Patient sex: M
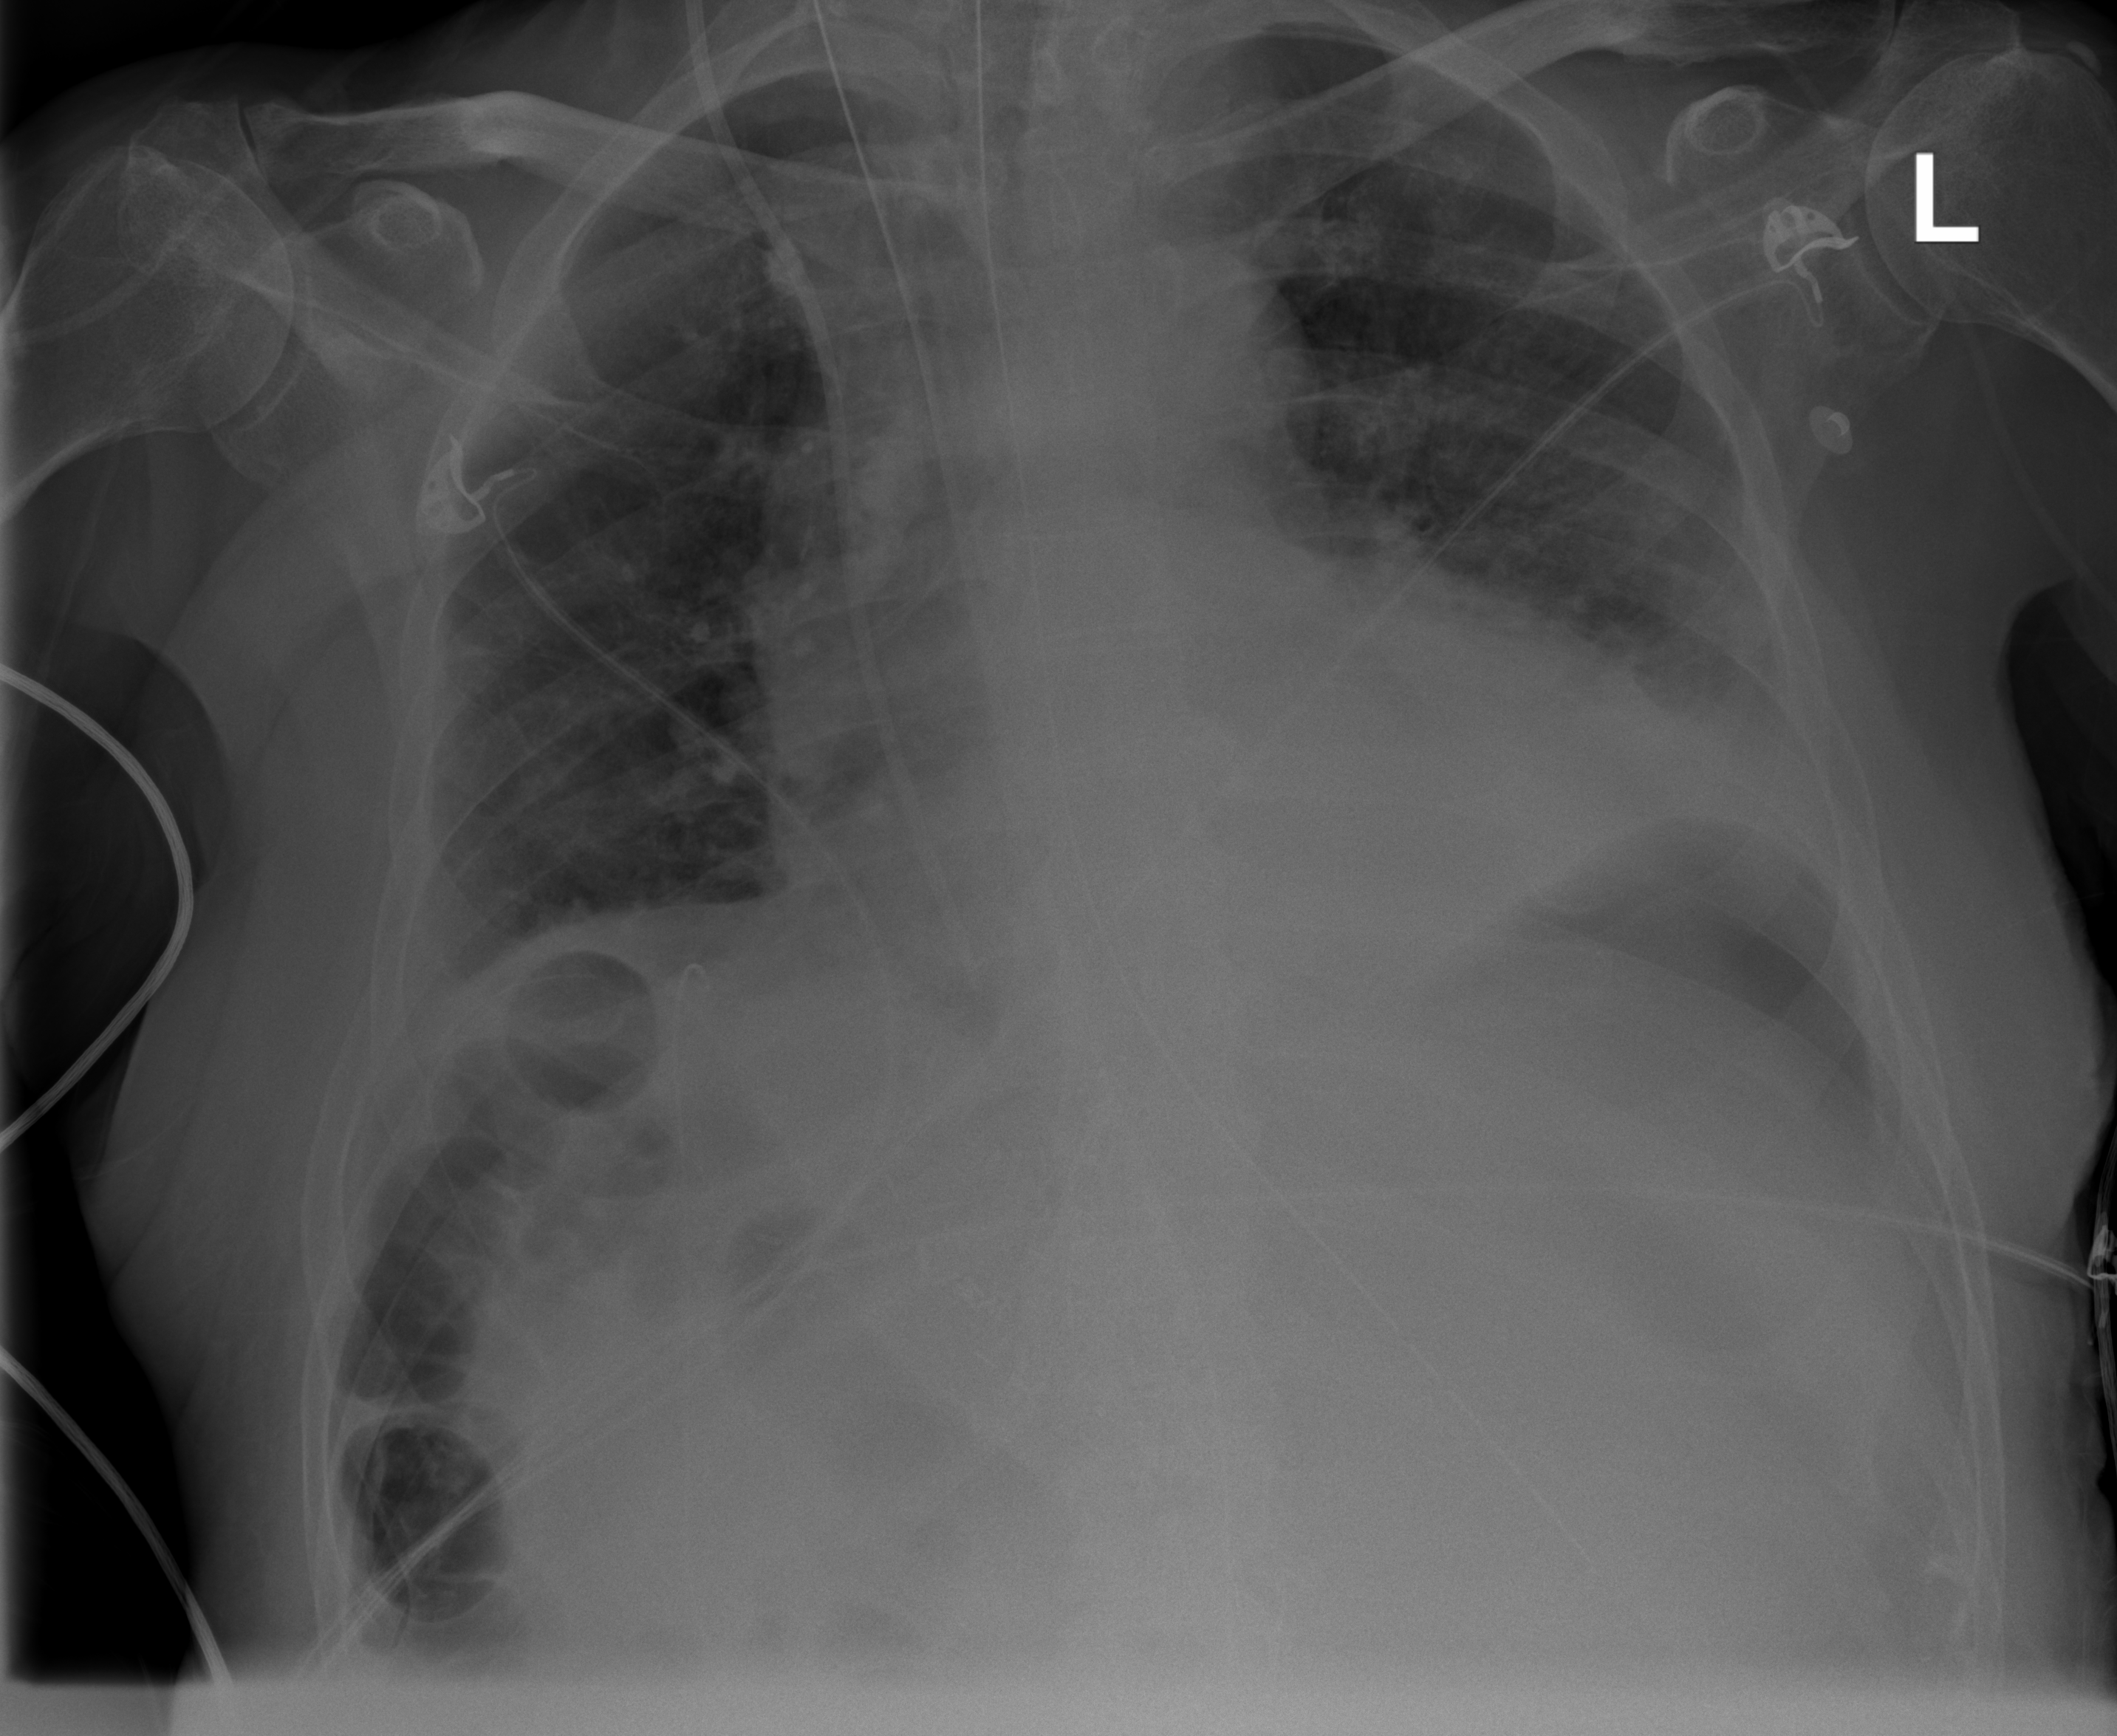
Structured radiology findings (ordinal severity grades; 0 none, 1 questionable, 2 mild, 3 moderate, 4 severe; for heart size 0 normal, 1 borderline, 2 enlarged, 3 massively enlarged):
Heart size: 2
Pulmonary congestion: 0
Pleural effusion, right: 2
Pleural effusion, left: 2
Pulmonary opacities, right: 0
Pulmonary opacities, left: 0
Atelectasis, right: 2
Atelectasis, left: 2